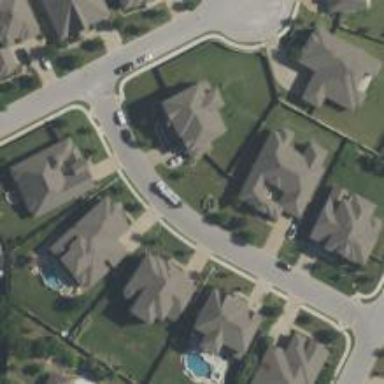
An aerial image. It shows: Asphalt road within gated community. It is residential area.